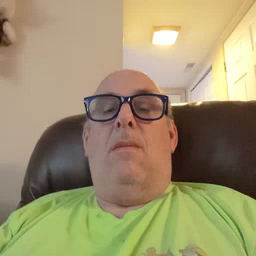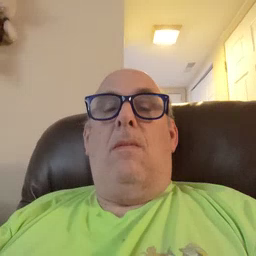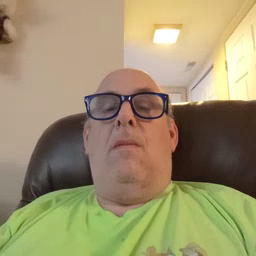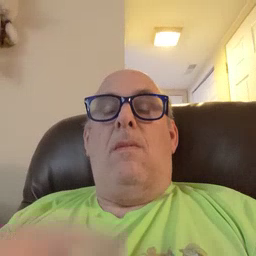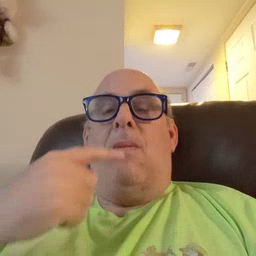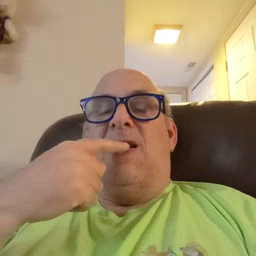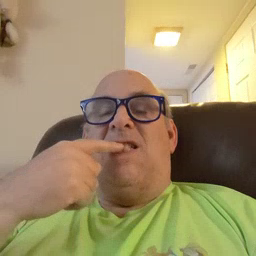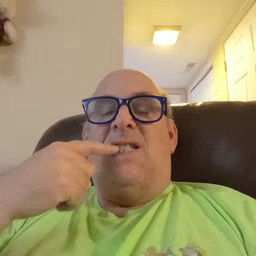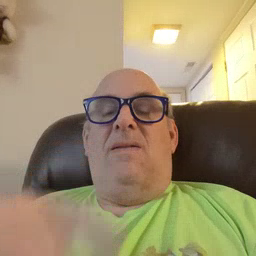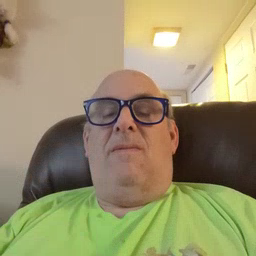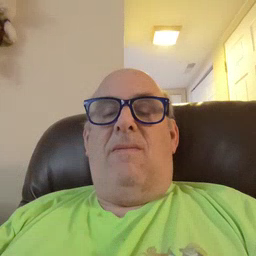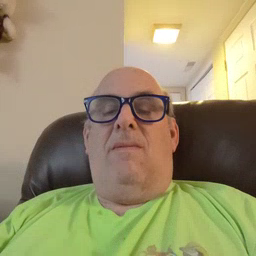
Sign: tooth